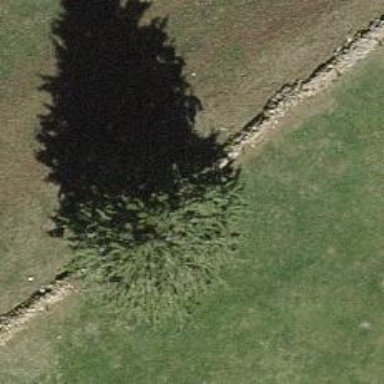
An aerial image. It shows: Evergreen needle-leaved tree typically found in agricultural areas.